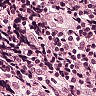
Metastatic tissue present: no